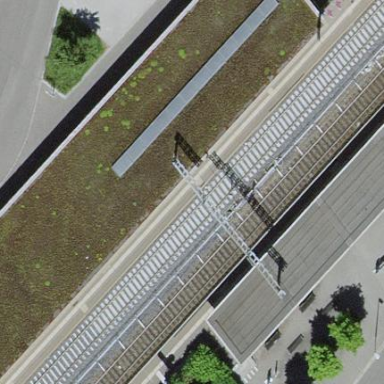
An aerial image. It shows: Close-up view of roof part of building.